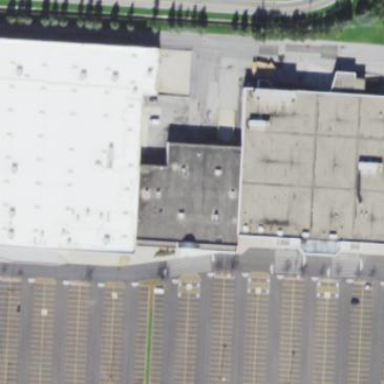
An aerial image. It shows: Sports center building.